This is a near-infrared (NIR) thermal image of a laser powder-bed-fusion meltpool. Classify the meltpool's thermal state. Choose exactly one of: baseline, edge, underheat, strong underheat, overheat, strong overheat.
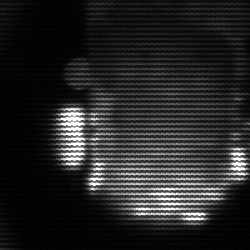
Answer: baseline